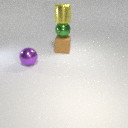
large green metal sphere above large brown rubber cube